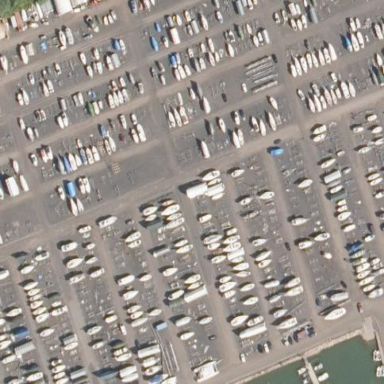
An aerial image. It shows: Boatyard located near waterway.